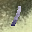
Label: 1